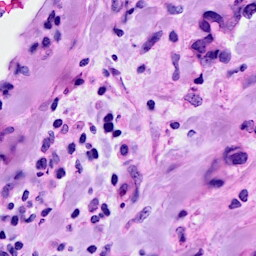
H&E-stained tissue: Breast